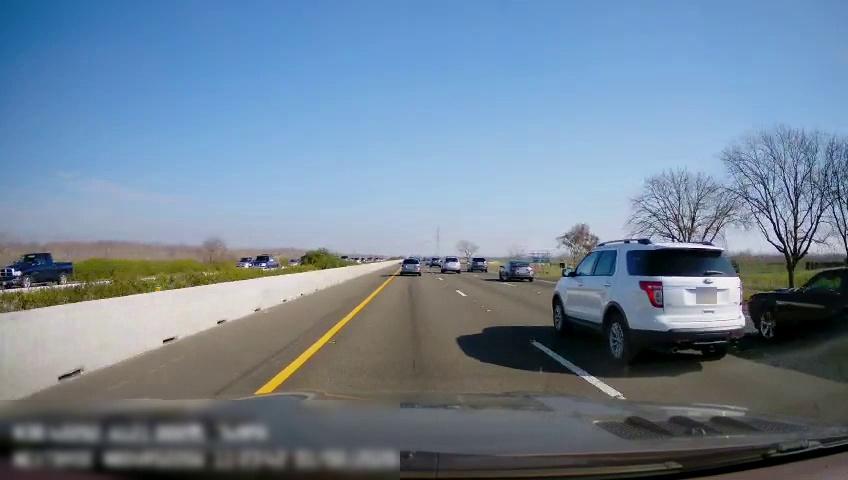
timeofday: Day
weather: Sunny
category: Drivable Space
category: Vehicles | Car
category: Vehicles | SUV
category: Vehicles | Car
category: Vehicles | Car
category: Vehicles | Truck
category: Vehicles | SUV
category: Vehicles | Truck
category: Vehicles | SUV
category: Vehicles | SUV
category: Vehicles | SUV
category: Lanes | Current Lane
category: Lanes | Current Lane
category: Lanes | Alternate Lane
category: Lanes | Alternate Lane